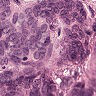
Metastatic tissue present: yes